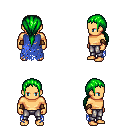
a pixel art fantasy rpg character, male body template, human, tanned skin, blue tattered cape, metal pants, green ponytail hairstyle, leather bracers, four views (front, back, left, right), 2x2 character sprite sheet, small pixel art, hard edges, no anti-aliasing